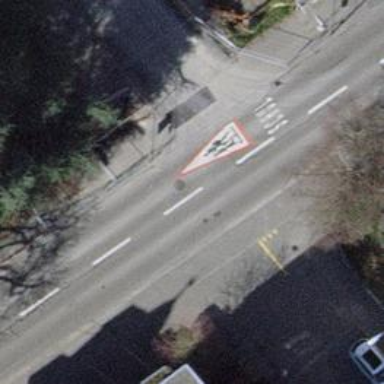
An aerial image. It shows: Unmarked crossing with traffic calming table on the road.